Field crop: tomato
Growth stage: 1
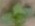
Species: solanum